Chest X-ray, AP view. Patient: 25 years old, sex F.
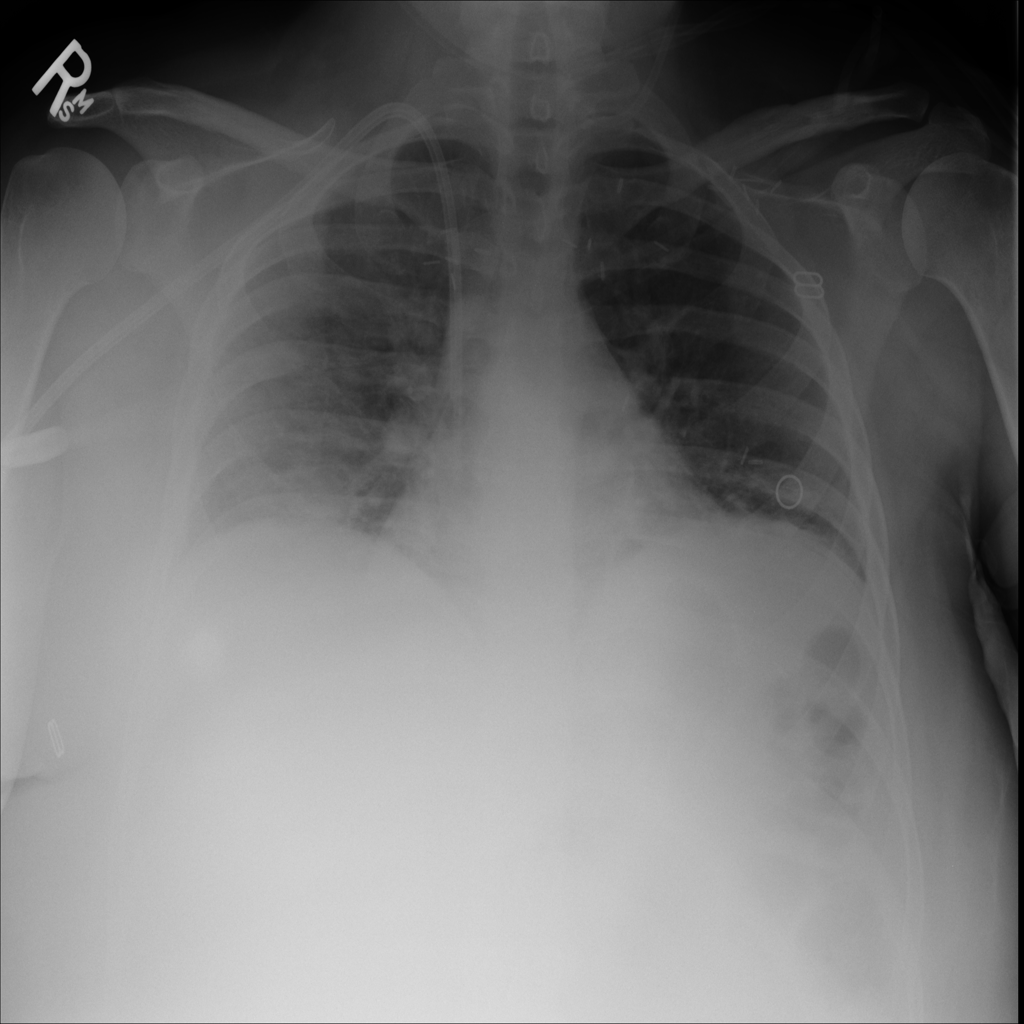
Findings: Atelectasis